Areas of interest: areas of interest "Sport and cultural"
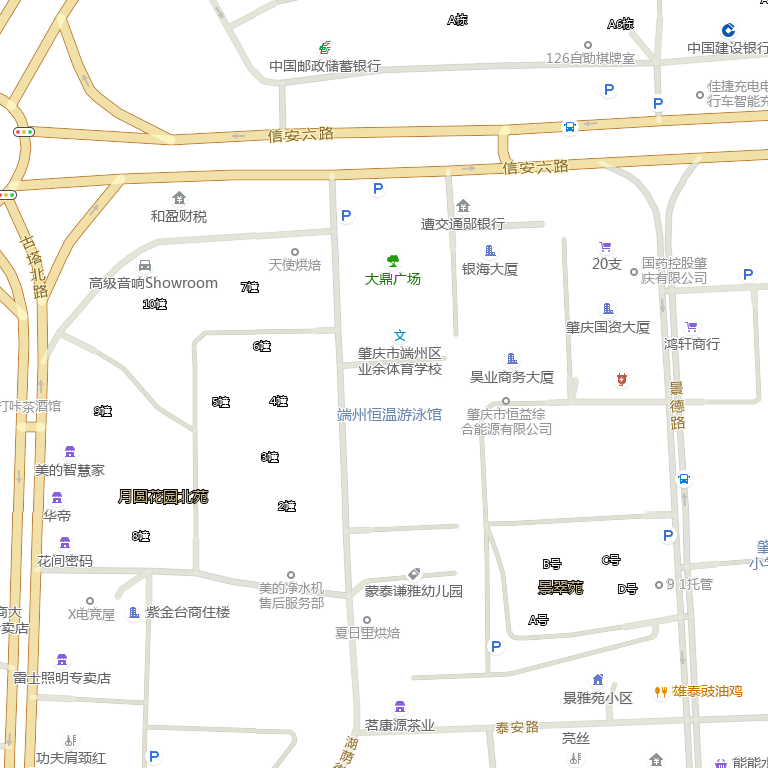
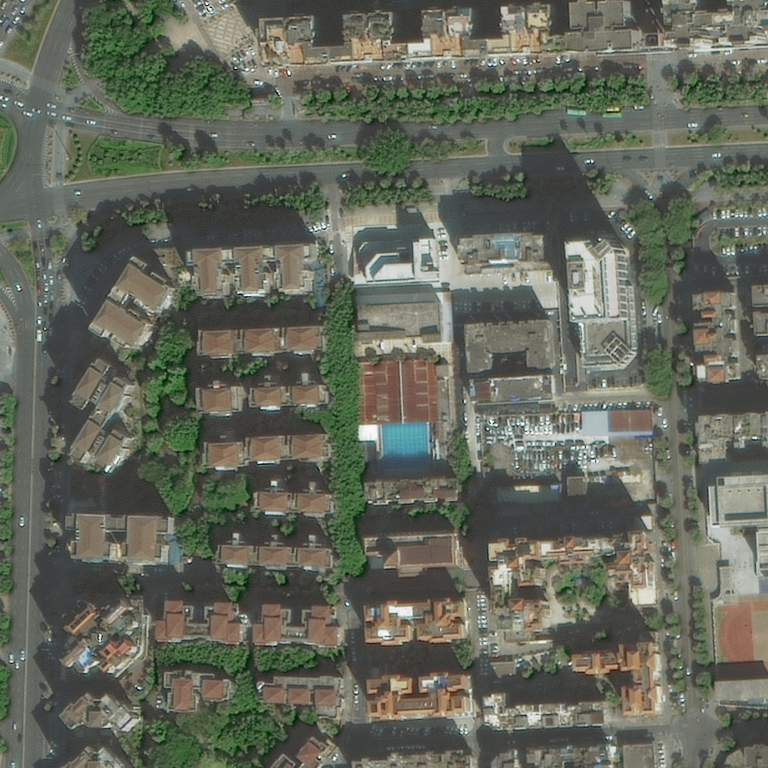